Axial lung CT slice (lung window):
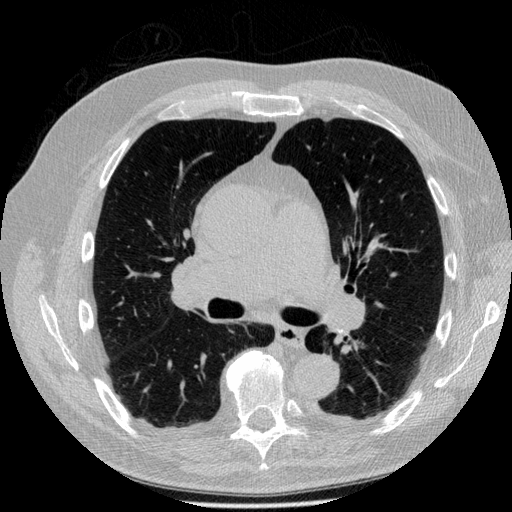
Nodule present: no